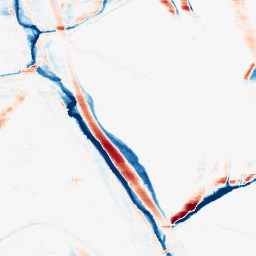
Category: morphological
Decomposition family: morphological_rect
Decomposition parameters: operation: average
width: 20
height: 5
Upsampling method: bicubic_16x
Upsampling parameters: scale: 16
Upsampling scale: 16